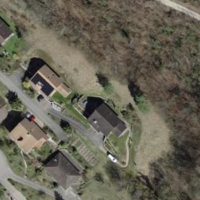
EUNIS habitat code: 44
Species observed at this site:
Melittis melissophyllum